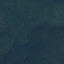
Land use / land cover class: Forest